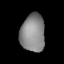
Tissue: lung
Cell type: Fibroblasts
Senescence score: 0.6055
Nuclear area (px): 901
Mean DAPI intensity: 135.754